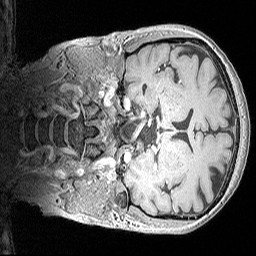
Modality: MP2RAGE
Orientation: coronal
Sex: female
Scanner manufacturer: siemens
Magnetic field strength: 3 T
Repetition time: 5 s
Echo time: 0.00292 s